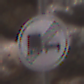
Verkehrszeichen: EndeUeberholverbotKraftfahrzeuge
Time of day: Midday
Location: Outdoor (Urban)
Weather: PartlyCloudy
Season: NotSpecified
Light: Natural